Question: I am building an ad hoc distribution version of my app, and did all the steps.
1. I created a distribution profile in the Developer Central, chose my device, downloaded it and opened it in Xcode 4.
2. I built for Archive, then archived it.
At the last step, it gives me this screen. Why can't it find any valid provisioning profiles? I clearly opened it in Xcode.

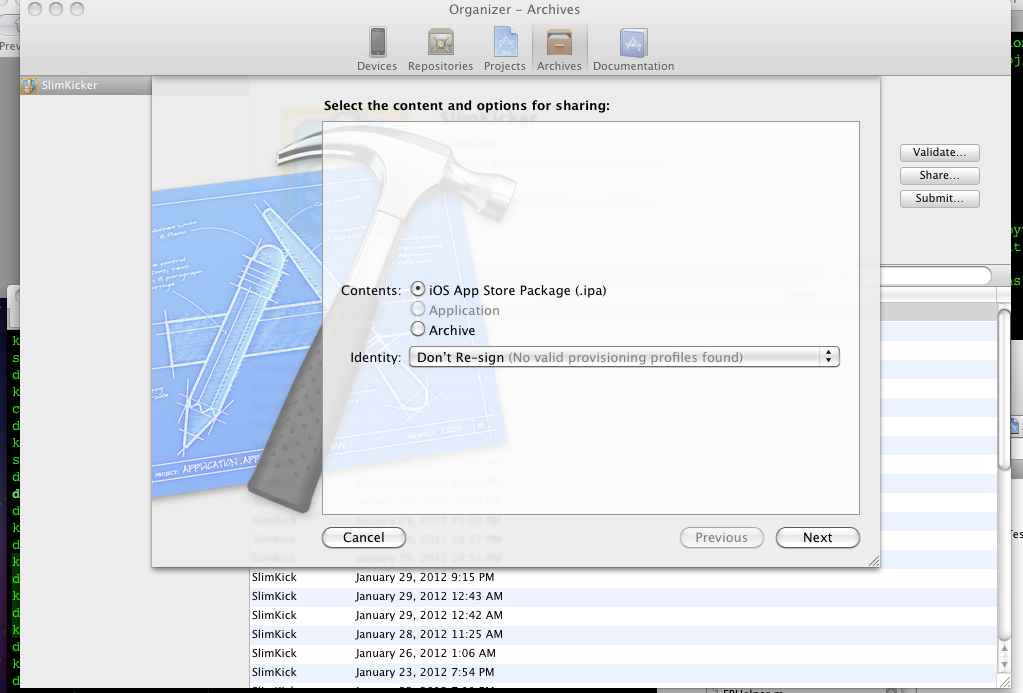
Answer: The problem was.. I still am not sure. I just reinstalled Xcode and it magically worked. Go figure